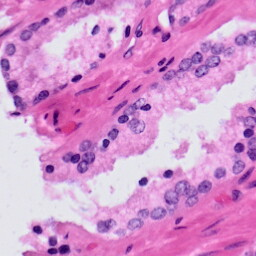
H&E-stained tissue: Prostate